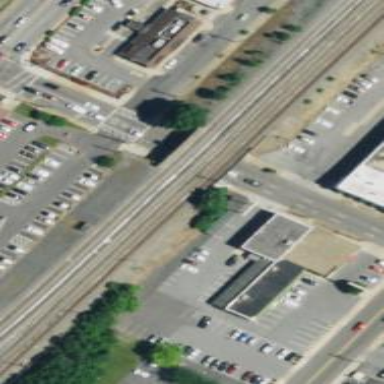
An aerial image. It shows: Railway bridge over siding rail track.